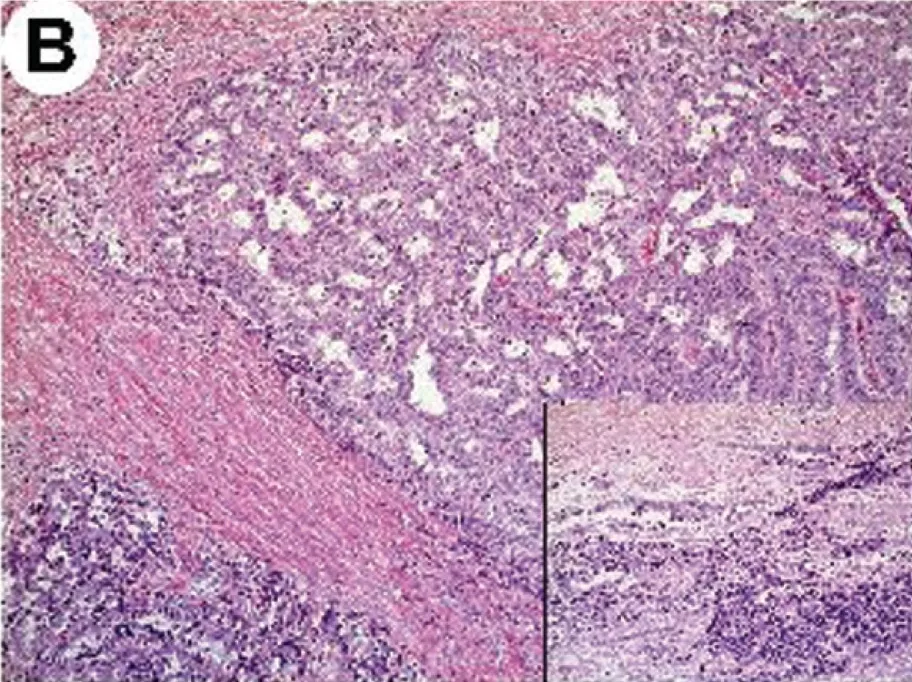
Case 2. Histological appearance of the resected tumour in patient 2. Well-differentiated neuroendocrine tumour arising within a tailgut cyst exhibiting a trabecular pattern of growth Tumour cells were associated with residual glandular epithelium of tailgut cysts.
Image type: pathology (h&e)